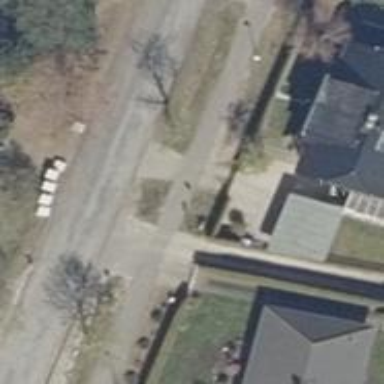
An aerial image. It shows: Road with "give way" sign.